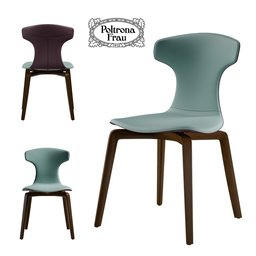
Label: furniture